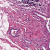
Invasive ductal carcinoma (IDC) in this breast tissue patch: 0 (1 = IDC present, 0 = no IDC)